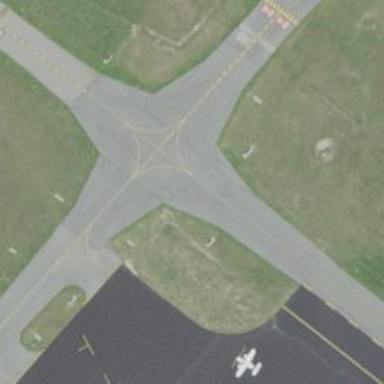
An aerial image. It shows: View of taxiway at the airport.